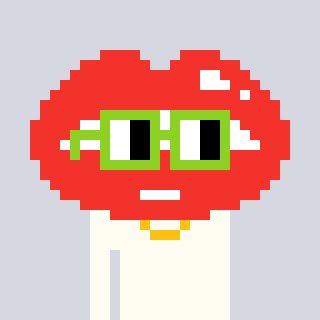
a pixel art character with square light green glasses, a lips-shaped head and a grayscale-colored body on a cool background